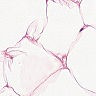
Metastatic tissue present: no